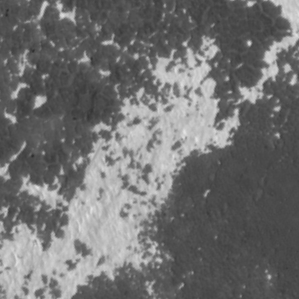
Label: frost